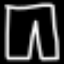
Label: pants